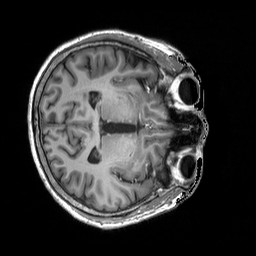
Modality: T1w
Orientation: axial
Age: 58
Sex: female
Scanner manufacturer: siemens
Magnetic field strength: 3 T
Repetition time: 2.5 s
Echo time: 0.00248 s